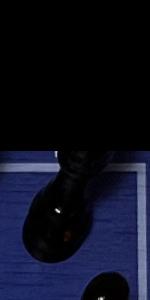
Label: Rook_Black